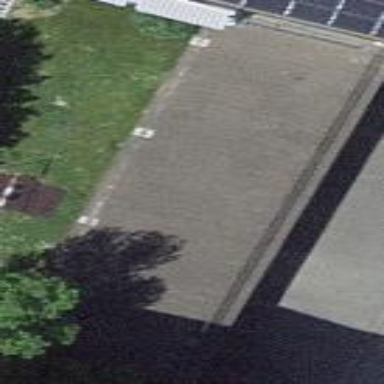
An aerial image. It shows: Group of garages.